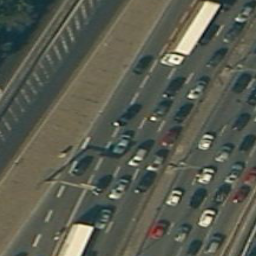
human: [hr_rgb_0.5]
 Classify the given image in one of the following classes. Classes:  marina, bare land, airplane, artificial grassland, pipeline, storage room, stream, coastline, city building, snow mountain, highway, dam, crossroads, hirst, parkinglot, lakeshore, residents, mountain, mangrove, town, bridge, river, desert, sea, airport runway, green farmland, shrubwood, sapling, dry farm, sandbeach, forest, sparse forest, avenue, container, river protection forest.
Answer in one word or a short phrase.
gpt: highway